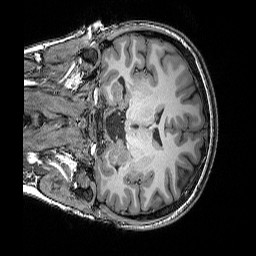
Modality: T1w
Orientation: coronal
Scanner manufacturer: siemens
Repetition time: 2.25 s
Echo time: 0.00418 s